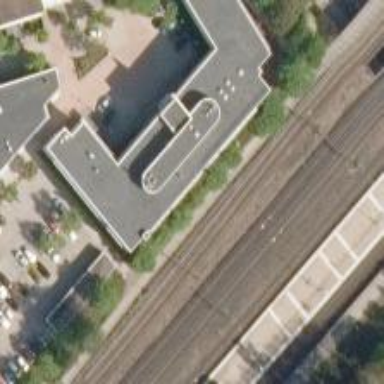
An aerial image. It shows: Clinic building that serves as hospital.